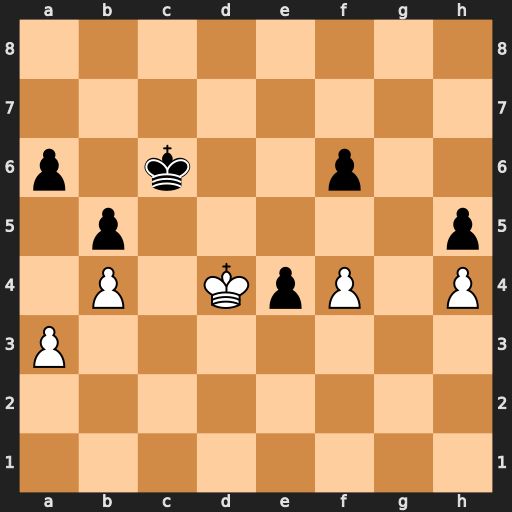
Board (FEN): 8/8/p1k2p2/1p5p/1P1KpP1P/P7/8/8
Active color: w
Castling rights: -
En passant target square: -
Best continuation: Kxe4 Kd7 Kf5 Ke7 Kg6